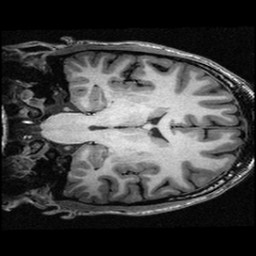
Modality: T1w
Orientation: coronal
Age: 21
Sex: male